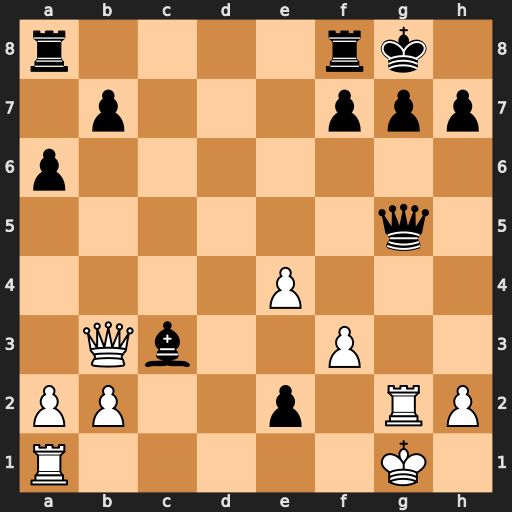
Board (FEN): r4rk1/1p3ppp/p7/6q1/4P3/1Qb2P2/PP2p1RP/R5K1
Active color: w
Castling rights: -
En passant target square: -
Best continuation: Rxg5 e1=R+ Rxe1